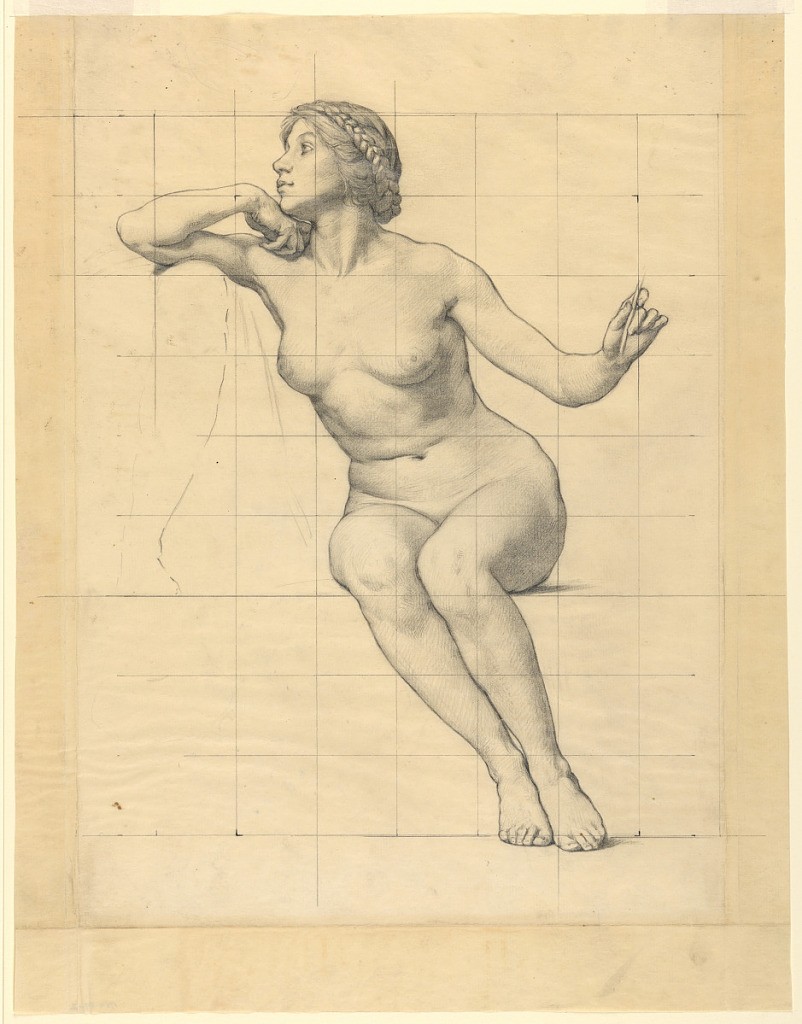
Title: Peace, Figure Study for "The Beneficence of the Law," Mural at Essex County Court House, Newark, New Jersey
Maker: Kenyon Cox, American, 1856–1919
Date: ca. 1906
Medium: Graphite on ivory laid paper
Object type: Drawing
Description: Nude figure with right elbow bent, head on right hand, leaning on a large object. Left hand holds a staff or branch. Figure's hair braided in a coronet. Squared for transfer.